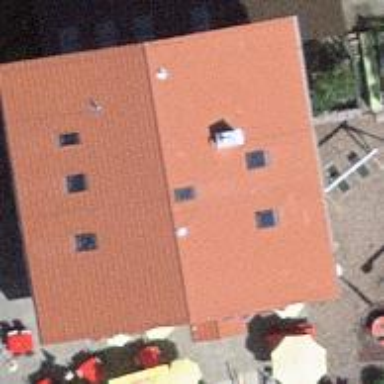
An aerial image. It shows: Restaurant in building.